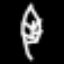
Label: leaf